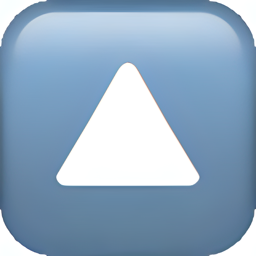
Name: up pointing small red triangle
Emoji: 🔼
Group: Symbols
Sub-group: av-symbol